Question: I am trying to add QAction object to QLabel object using QLabel.addAction() method, but it doesn't seem to work. Is it not supposed to work or am I doing something wrong?
I am trying to make an accordion using QStackedWidget.

For this I need a section title which will either hide or show the title's section when user presses on that title. I could use mouseReleasedEvent, but I would prefer proper QAction toggle() implementation. Maybe I could use something else than QLabel for this matter?
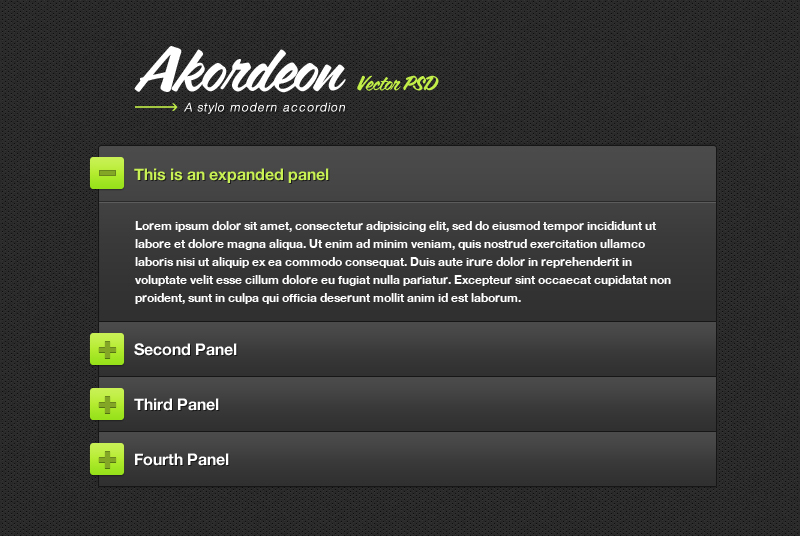
Answer: The 'addAction' functionality of 'QWidget' is used for providing context menus and does not directly relate to an action that is triggered when the mouse is clicked on the label.
You therefore must use some kind of mousexxxevent.
If you prefer signals instead, this is also quite easy:
'''
from PySide.QtGui import *
from PySide.QtCore import *
class ClickableLabel(QLabel):
"""
A Label that emits a signal when clicked.
"""
clicked = Signal()
def __init__(self, *args):
super().__init__(*args)
def mousePressEvent(self, event):
self.clicked.emit()
# example
app = QApplication([])
window = QWidget()
layout = QVBoxLayout(window)
labelA = ClickableLabel('Click on me for more.')
layout.addWidget(labelA)
labelB = QLabel('Here I am.')
layout.addWidget(labelB)
labelB.hide()
labelA.clicked.connect(labelB.show)
window.show()
app.exec_()
'''
Or if you want an action instead, make it like this:
'''
from PySide.QtGui import *
from PySide.QtCore import *
class ClickableLabel(QLabel):
"""
A Label that emits a signal when clicked.
"""
def __init__(self, *args):
super().__init__(*args)
def mousePressEvent(self, event):
self.action.triggered.emit()
# example
app = QApplication([])
window = QWidget()
layout = QVBoxLayout(window)
labelA = ClickableLabel('Click on me for more.')
layout.addWidget(labelA)
labelB = QLabel('Here I am.')
layout.addWidget(labelB)
labelB.hide()
action = QAction('Action', labelA)
labelA.action = action
action.triggered.connect(labelB.show)
window.show()
app.exec_()
'''
The example are in Python 3.X notation and for PySide but translation to Python 2.X or PyQt is probably quite simple.